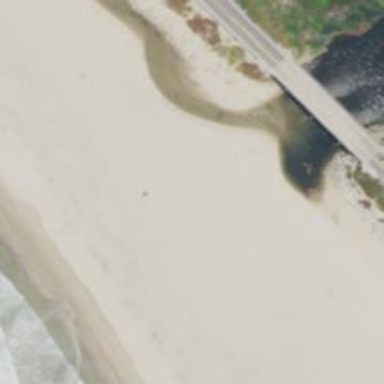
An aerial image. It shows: Beautiful beach with natural surroundings.